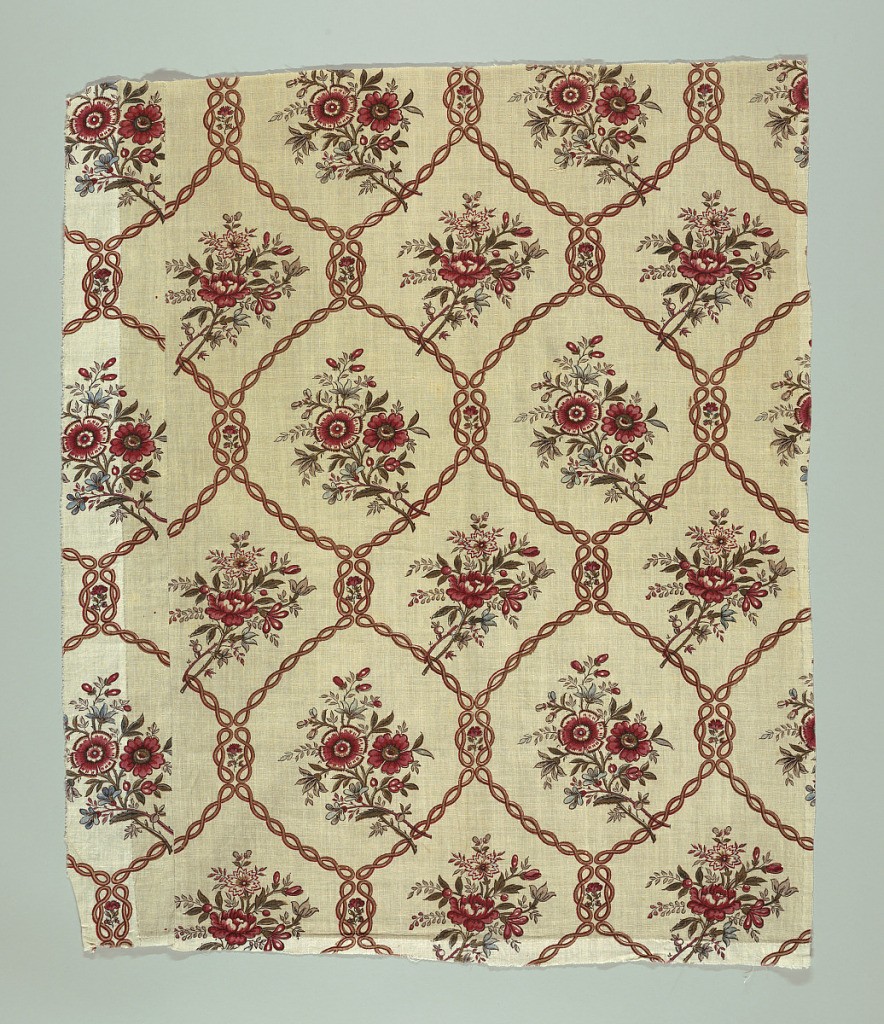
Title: Fragment
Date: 1775–95
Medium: cotton Technique: block printed on plain weave
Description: Twisting cord forming a lattice enclosing sprays of flowers. Black, two reds, grey, and blue.